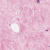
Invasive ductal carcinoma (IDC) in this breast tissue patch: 0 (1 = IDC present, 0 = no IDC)